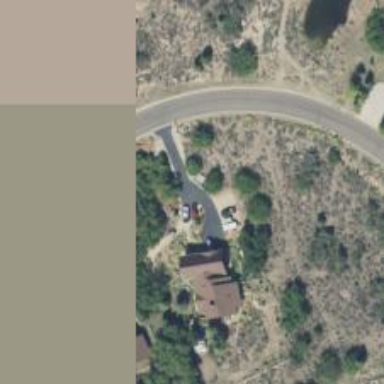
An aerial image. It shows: Driveway leading to service road.